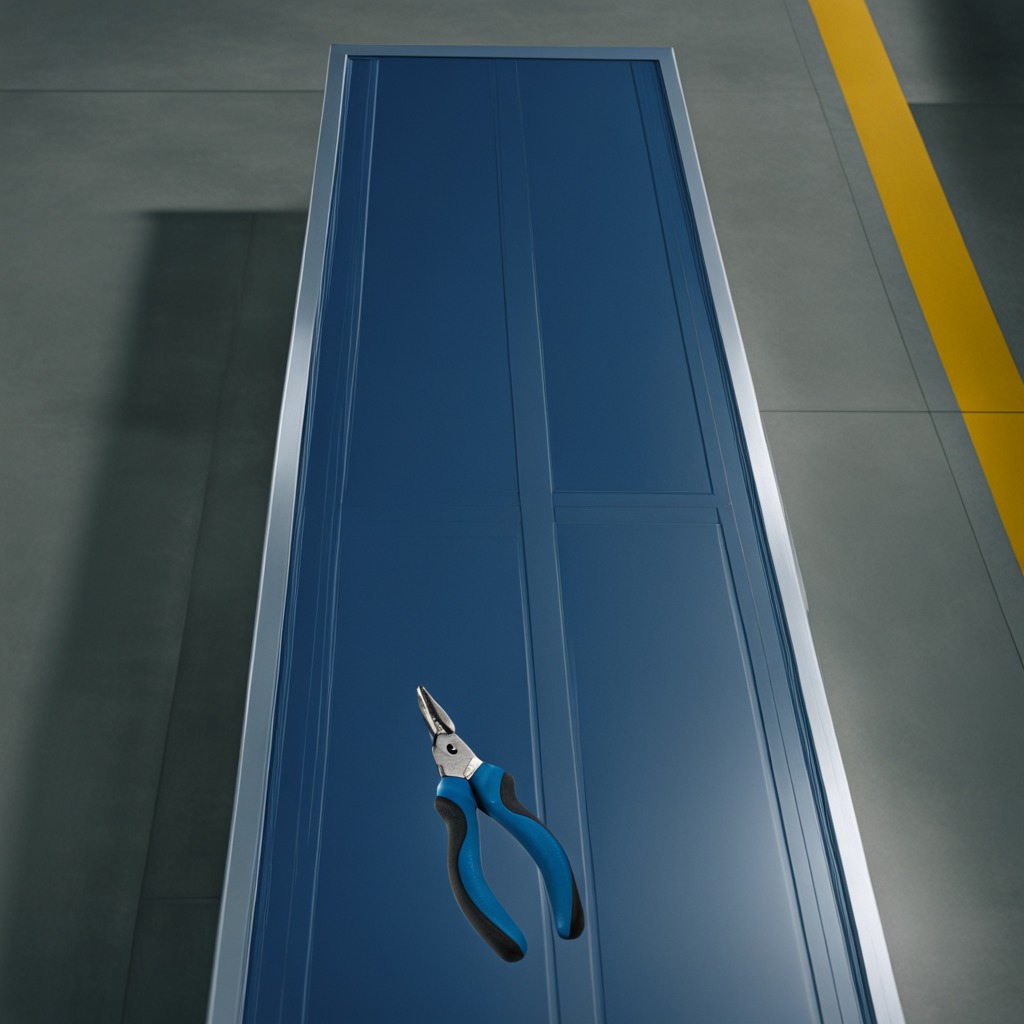
A plier lies on the toolbox surface in an airplane hangar workshop 8K.